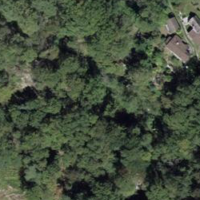
EUNIS habitat code: 41
Species observed at this site:
Amata phegea
Protaetia cuprea
Anacridium aegyptium